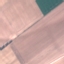
Land use / land cover class: AnnualCrop